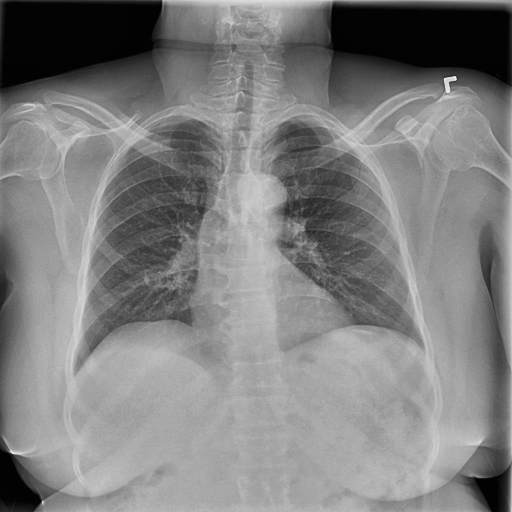
Finding: NORMAL